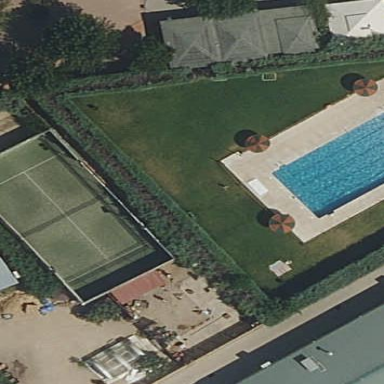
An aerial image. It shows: Tennis court on pitch designated for leisure land.